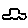
Label: car